Question: I want to do something like this:

For some reason the ImageView is not shown when I change my targetSdk to 14. Anyone know what is going on?
'''
RelativeLayout xmlns:android="http://schemas.android.com/apk/res/android"
android:layout_width="match_parent"
android:layout_height="match_parent" >
<ImageView
android:id="@+id/venueinformation_header_imageview"
android:layout_width="wrap_content"
android:layout_height="wrap_content"
android:layout_alignParentTop="true"
android:adjustViewBounds="true"
android:contentDescription="Venue Information Header"
android:src="@drawable/venueinformation_header_image" />
<TextView
android:id="@+id/venueinformation_header_textview"
android:layout_width="wrap_content"
android:layout_height="wrap_content"
android:layout_alignParentRight="true"
android:layout_alignParentTop="true"
android:gravity="right"
android:text="@string/venuinformation_header_label"
android:textSize="55sp" />
</RelativeLayout>
'''
Thanks
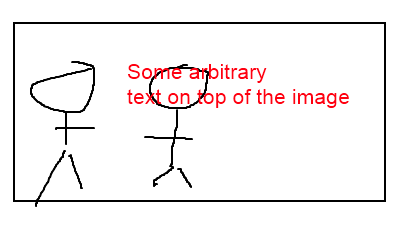
Answer: I figured it out. Something was wrong with the image itself. I think it was just too large. I made it smaller and it worked.